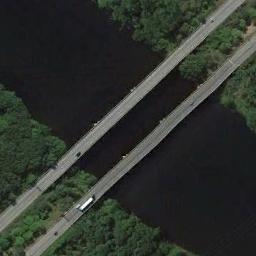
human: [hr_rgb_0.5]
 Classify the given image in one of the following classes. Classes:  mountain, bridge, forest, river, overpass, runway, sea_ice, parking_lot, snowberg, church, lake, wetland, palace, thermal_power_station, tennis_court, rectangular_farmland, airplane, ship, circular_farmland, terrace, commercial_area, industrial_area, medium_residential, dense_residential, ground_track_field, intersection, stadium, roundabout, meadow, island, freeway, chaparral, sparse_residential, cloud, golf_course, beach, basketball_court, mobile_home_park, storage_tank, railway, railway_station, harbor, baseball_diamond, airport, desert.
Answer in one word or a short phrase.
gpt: bridge